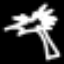
Label: palm tree